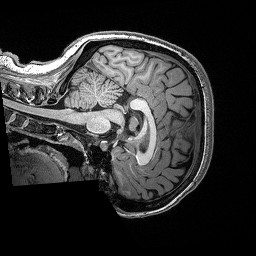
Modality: T1w
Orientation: sagittal
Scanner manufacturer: siemens
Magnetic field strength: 3 T
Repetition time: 2.53 s
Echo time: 0.0033 s